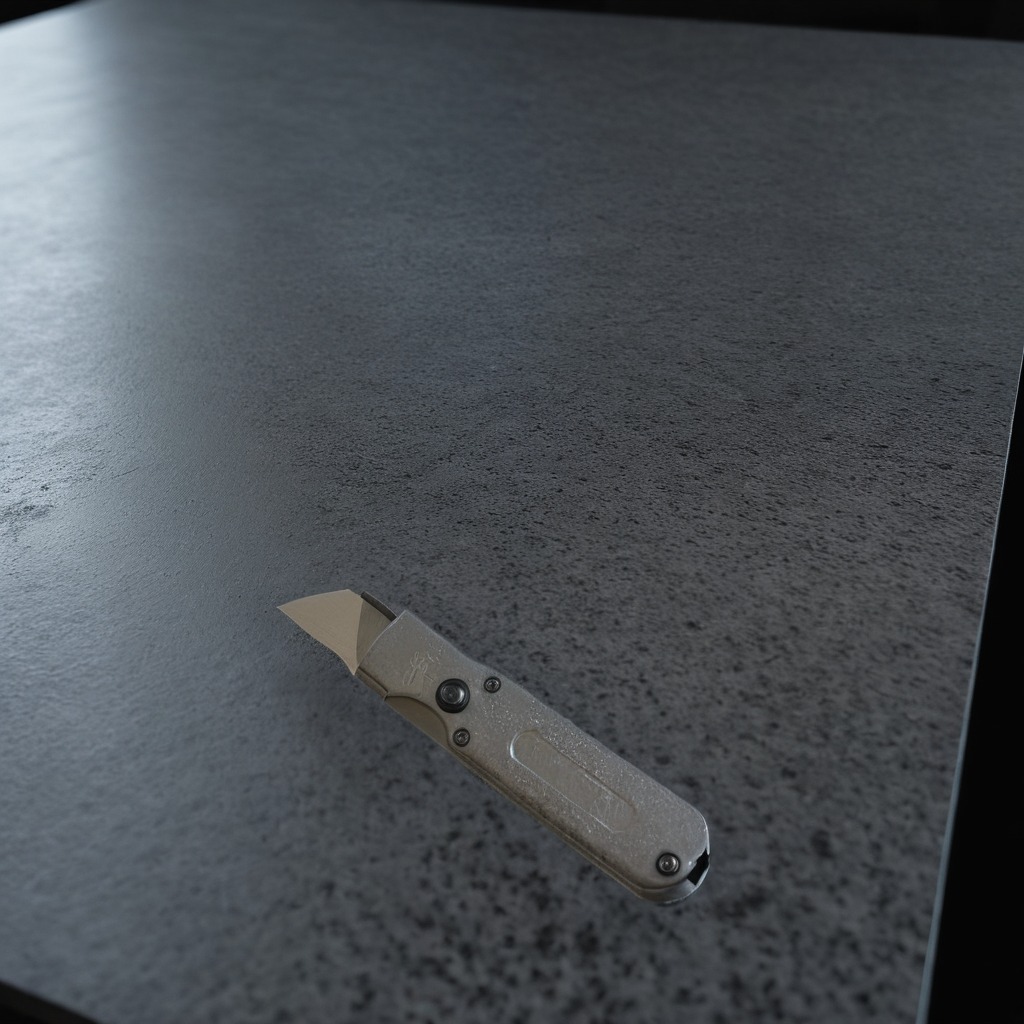
A utility knife is lying on the granite table.